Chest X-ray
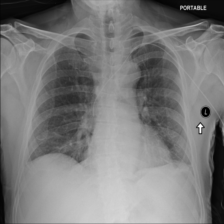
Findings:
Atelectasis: negative
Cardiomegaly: negative
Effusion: negative
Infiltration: negative
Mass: negative
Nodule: negative
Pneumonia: negative
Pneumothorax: negative
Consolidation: negative
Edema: negative
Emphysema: negative
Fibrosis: negative
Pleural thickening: negative
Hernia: negative